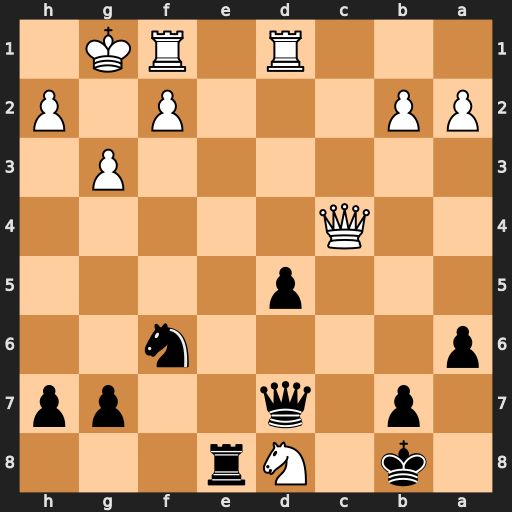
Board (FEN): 1k1Nr3/1p1q2pp/p4n2/3p4/2Q5/6P1/PP3P1P/3R1RK1
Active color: b
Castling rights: -
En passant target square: -
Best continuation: dxc4 Rxd7 Nxd7